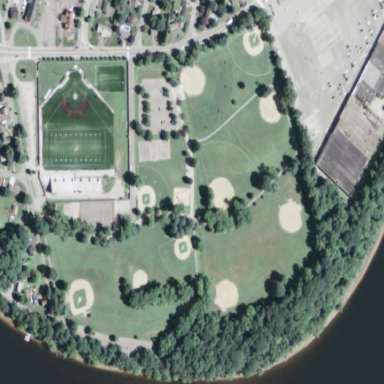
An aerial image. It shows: Park.